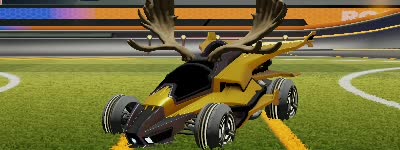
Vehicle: aftershock